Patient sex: M
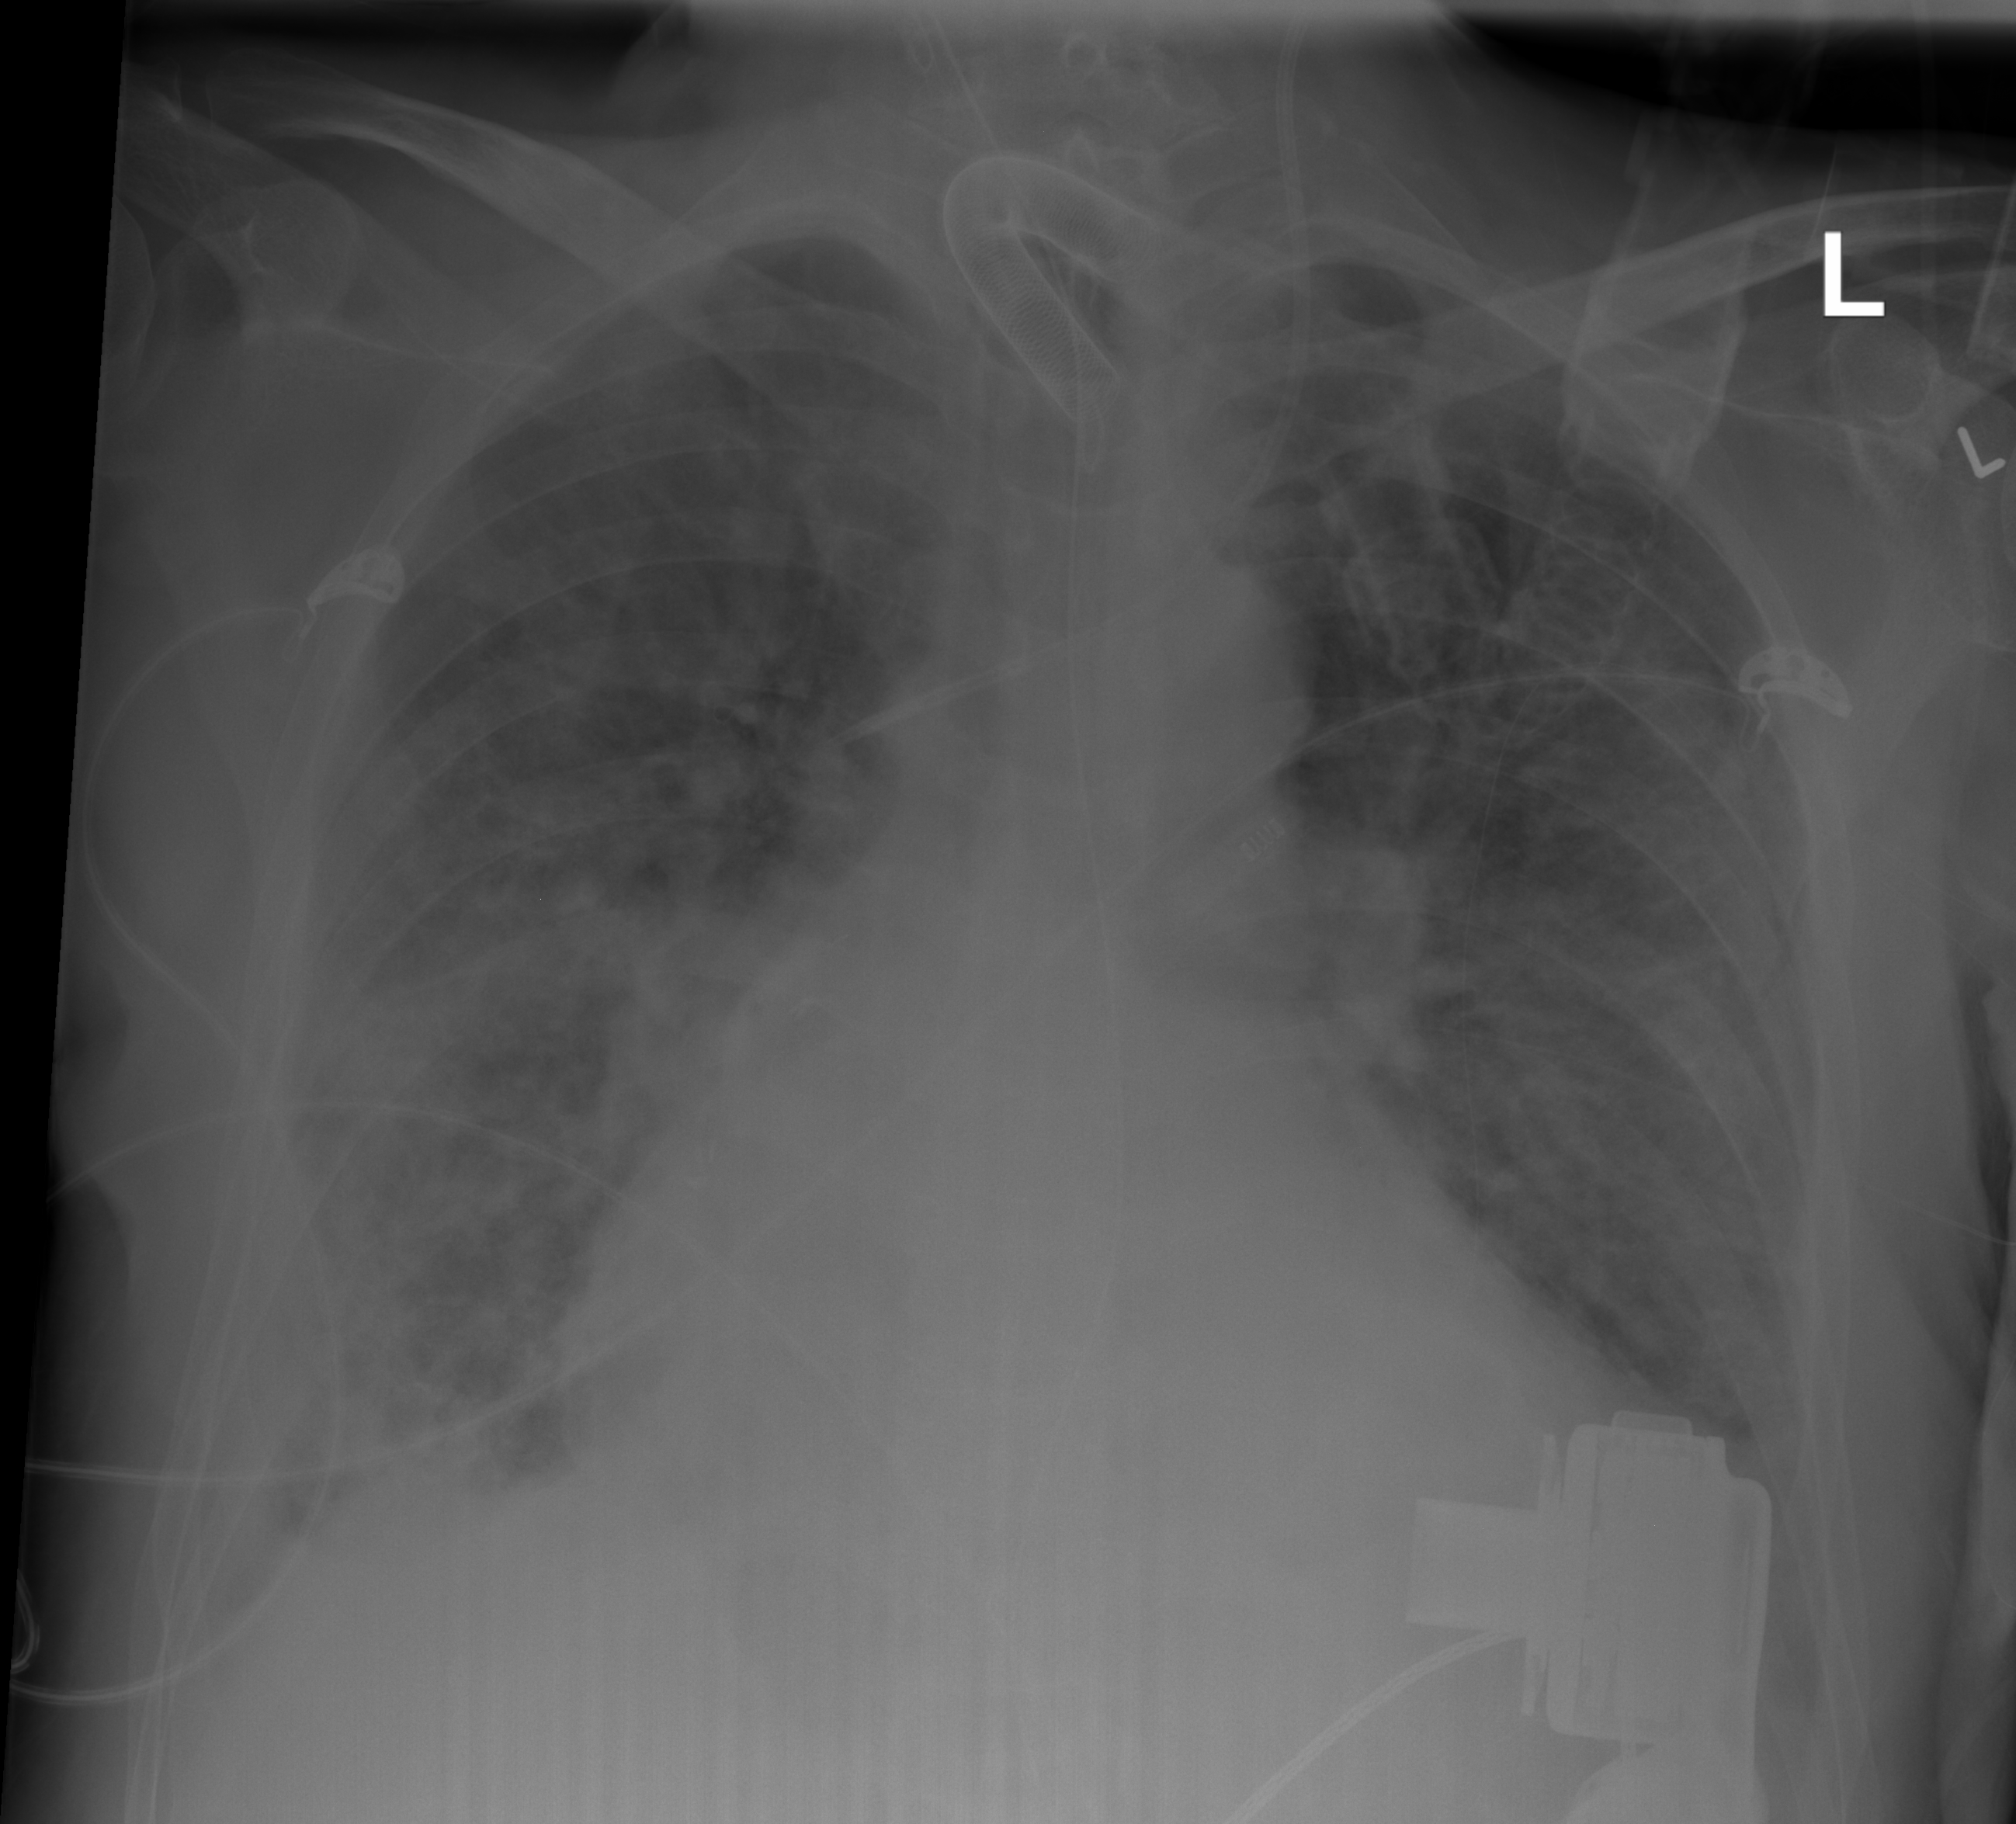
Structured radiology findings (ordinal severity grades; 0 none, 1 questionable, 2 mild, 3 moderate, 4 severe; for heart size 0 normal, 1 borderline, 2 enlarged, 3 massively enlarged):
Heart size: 3
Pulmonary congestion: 3
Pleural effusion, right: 2
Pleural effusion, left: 2
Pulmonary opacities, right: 3
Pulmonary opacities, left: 2
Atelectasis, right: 3
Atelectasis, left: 3